Question: I'm writing an OCR application to read characters from a screenshot image. Currently, I'm focusing only on digits. I'm partially basing my approach on this blog post: <URL>.
I can successfully extract each individual character using some clever thresholding. Where things get a bit tricky is matching the characters. Even with fixed font face and size, there are some variables such as background color and kerning that cause the same digit to appear in slightly different shapes. For example, the below image is segmented into 3 parts:
1. Top: a target digit that I successfully extracted from a screenshot
2. Middle: the template: a digit from my training set
3. Bottom: the error (absolute difference) between the top and middle images
The parts have all been scaled (the distance between the two green horizontal lines represents one pixel).

You can see that despite both the top and middle images clearly representing a 2, the error between them is quite high. This causes false positives when matching other digits -- for example, it's not hard to see how a well-placed 7 can match the target digit in the image above better than the middle image can.
Currently, I'm handling this by having a heap of training images for each digit, and matching the target digit against those images, . I tried taking the average image of the training set, but that doesn't resolve the problem (false positives on other digits).
I'm a bit reluctant to perform matching using a shifted template (it'd be essentially the same as what I'm doing now). Is there a better way to compare the two images than simple absolute difference? I was thinking of maybe something like the EMD (earth movers distance, <URL>.
Can anybody suggest a more effective matching method than absolute difference?
I'm doing all this in OpenCV using the C-style Python wrappers ('import cv').
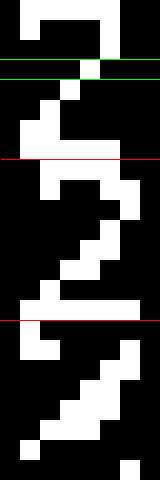
Answer: I would look into using Haar cascades. I've used them for face detection/head tracking, and it seems like you could build up a pretty good set of cascades with enough '2's, '3's, '4's, and so on.
<URL>
<URL>